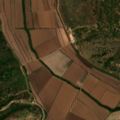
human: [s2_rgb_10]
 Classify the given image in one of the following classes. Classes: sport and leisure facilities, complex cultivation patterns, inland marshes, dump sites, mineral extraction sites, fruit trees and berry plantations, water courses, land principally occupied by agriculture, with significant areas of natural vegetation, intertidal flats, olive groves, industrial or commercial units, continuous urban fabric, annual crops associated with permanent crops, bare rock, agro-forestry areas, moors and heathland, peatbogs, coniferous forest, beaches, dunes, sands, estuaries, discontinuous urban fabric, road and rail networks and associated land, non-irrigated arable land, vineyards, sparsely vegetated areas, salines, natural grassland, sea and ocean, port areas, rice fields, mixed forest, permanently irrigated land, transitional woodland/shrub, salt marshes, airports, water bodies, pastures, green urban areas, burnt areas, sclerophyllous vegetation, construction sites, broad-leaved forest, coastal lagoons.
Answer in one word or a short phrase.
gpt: continuous urban fabric